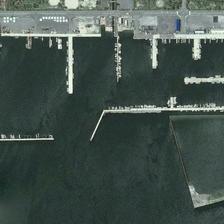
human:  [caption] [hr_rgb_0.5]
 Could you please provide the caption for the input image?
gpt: some boats are in a large port near a road .

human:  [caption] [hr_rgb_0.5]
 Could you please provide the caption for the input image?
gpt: some boats are in a large port near a road .

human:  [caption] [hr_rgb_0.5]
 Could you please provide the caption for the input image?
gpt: some boats are in a large port near a road .

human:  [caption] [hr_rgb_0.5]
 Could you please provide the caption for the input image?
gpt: some boats are in a large port near a road .

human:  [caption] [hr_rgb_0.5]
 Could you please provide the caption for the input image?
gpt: some boats are in a large port near a road .